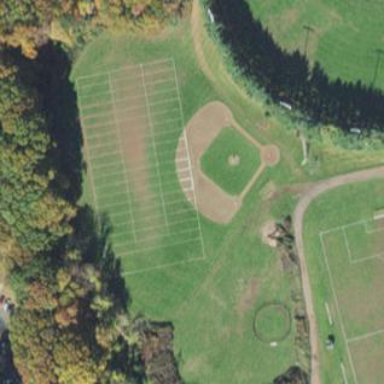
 ideal for sports and leisure activities."